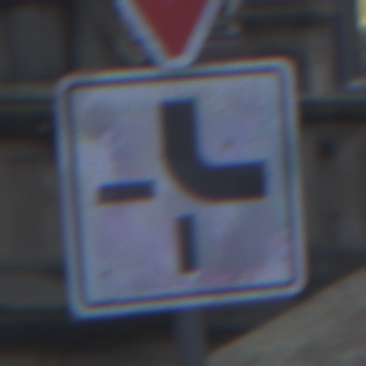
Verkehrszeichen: VerlaufVorfahrtsstrasse4
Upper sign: VorfahrtGewaehren
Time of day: SunriseSunset
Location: Outdoor (Urban)
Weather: PartlyCloudy
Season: NotSpecified
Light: Natural